Question: "Problem"
In profiler:
- - -
AND NOW I CALL INSERT IN CONTROLLER SO THIS QUERY IS EXECUTED
'''
$re=new Requests();
$re->setViewed(false);
$em->persist($add);
$em->flush();
'''
And it causes another "3" queries:

Is it ok? Or am i doing something wrong ? ...
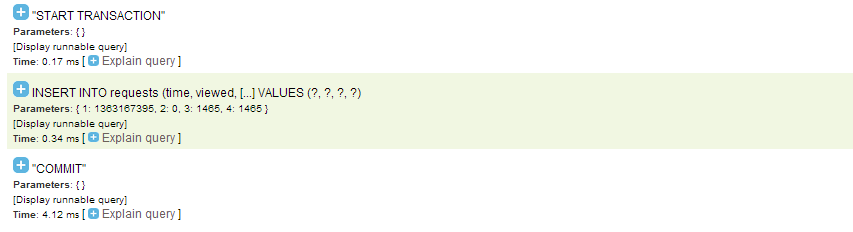
Answer: Each call to <URL> is wrapped in a transaction.
That means that if your current RDBM supports <URL>, the ORM will automatically 'START TRANSACTION', then execute all necessary queries and then either 'COMMIT' if everything went fine, or 'ROLLBACK' if an error occurred.
You can read more about how Doctrine 2 ORM handles transactions and concurrency in the <URL>.